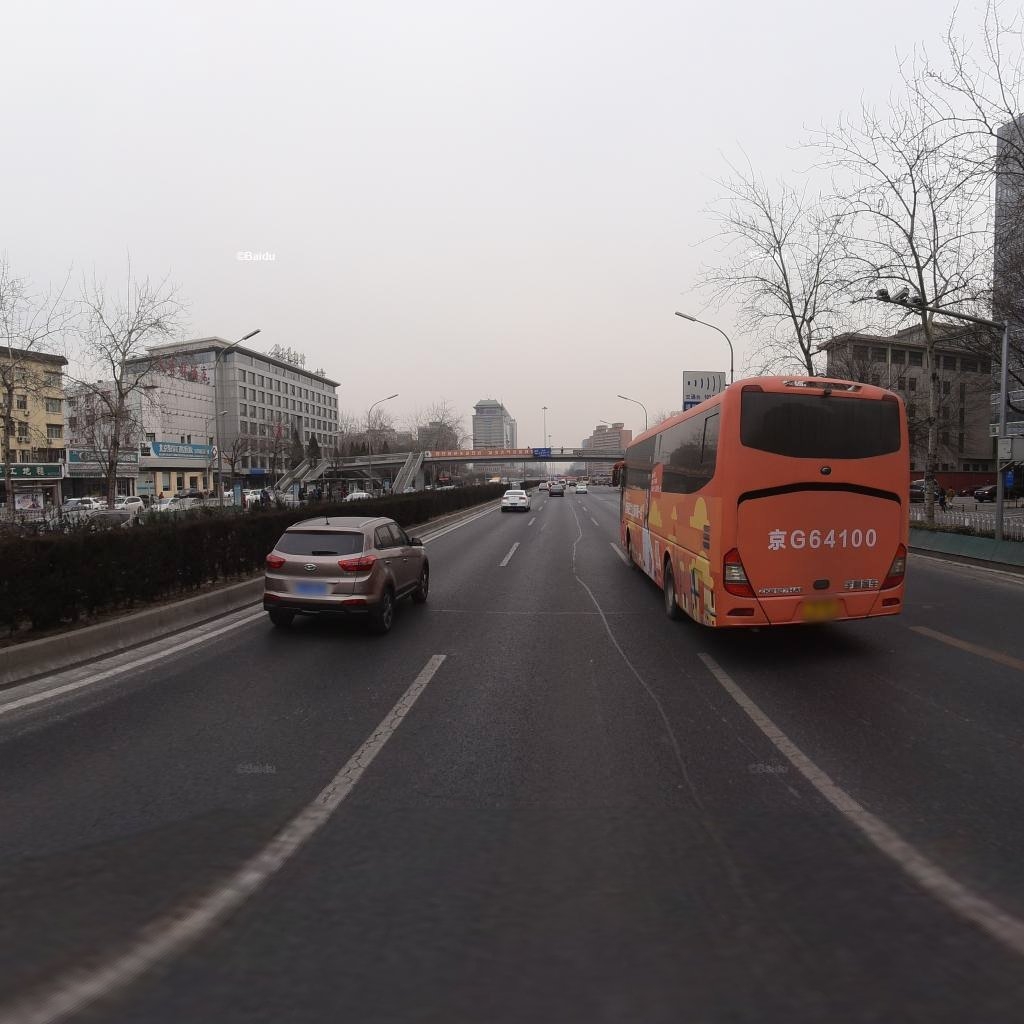
Region: Xicheng
Road damage annotations: longitudinal patch, transverse patch, longitudinal patch